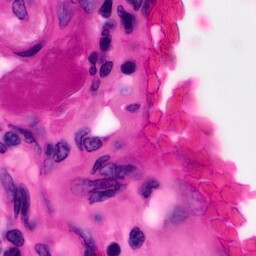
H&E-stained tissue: Pancreatic